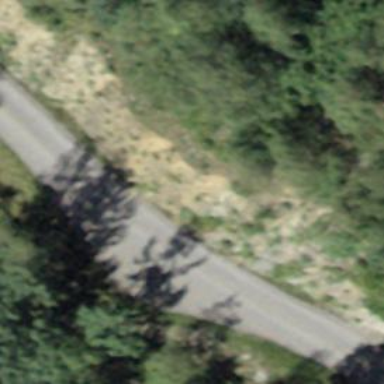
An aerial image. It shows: Passing place on the road.